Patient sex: F
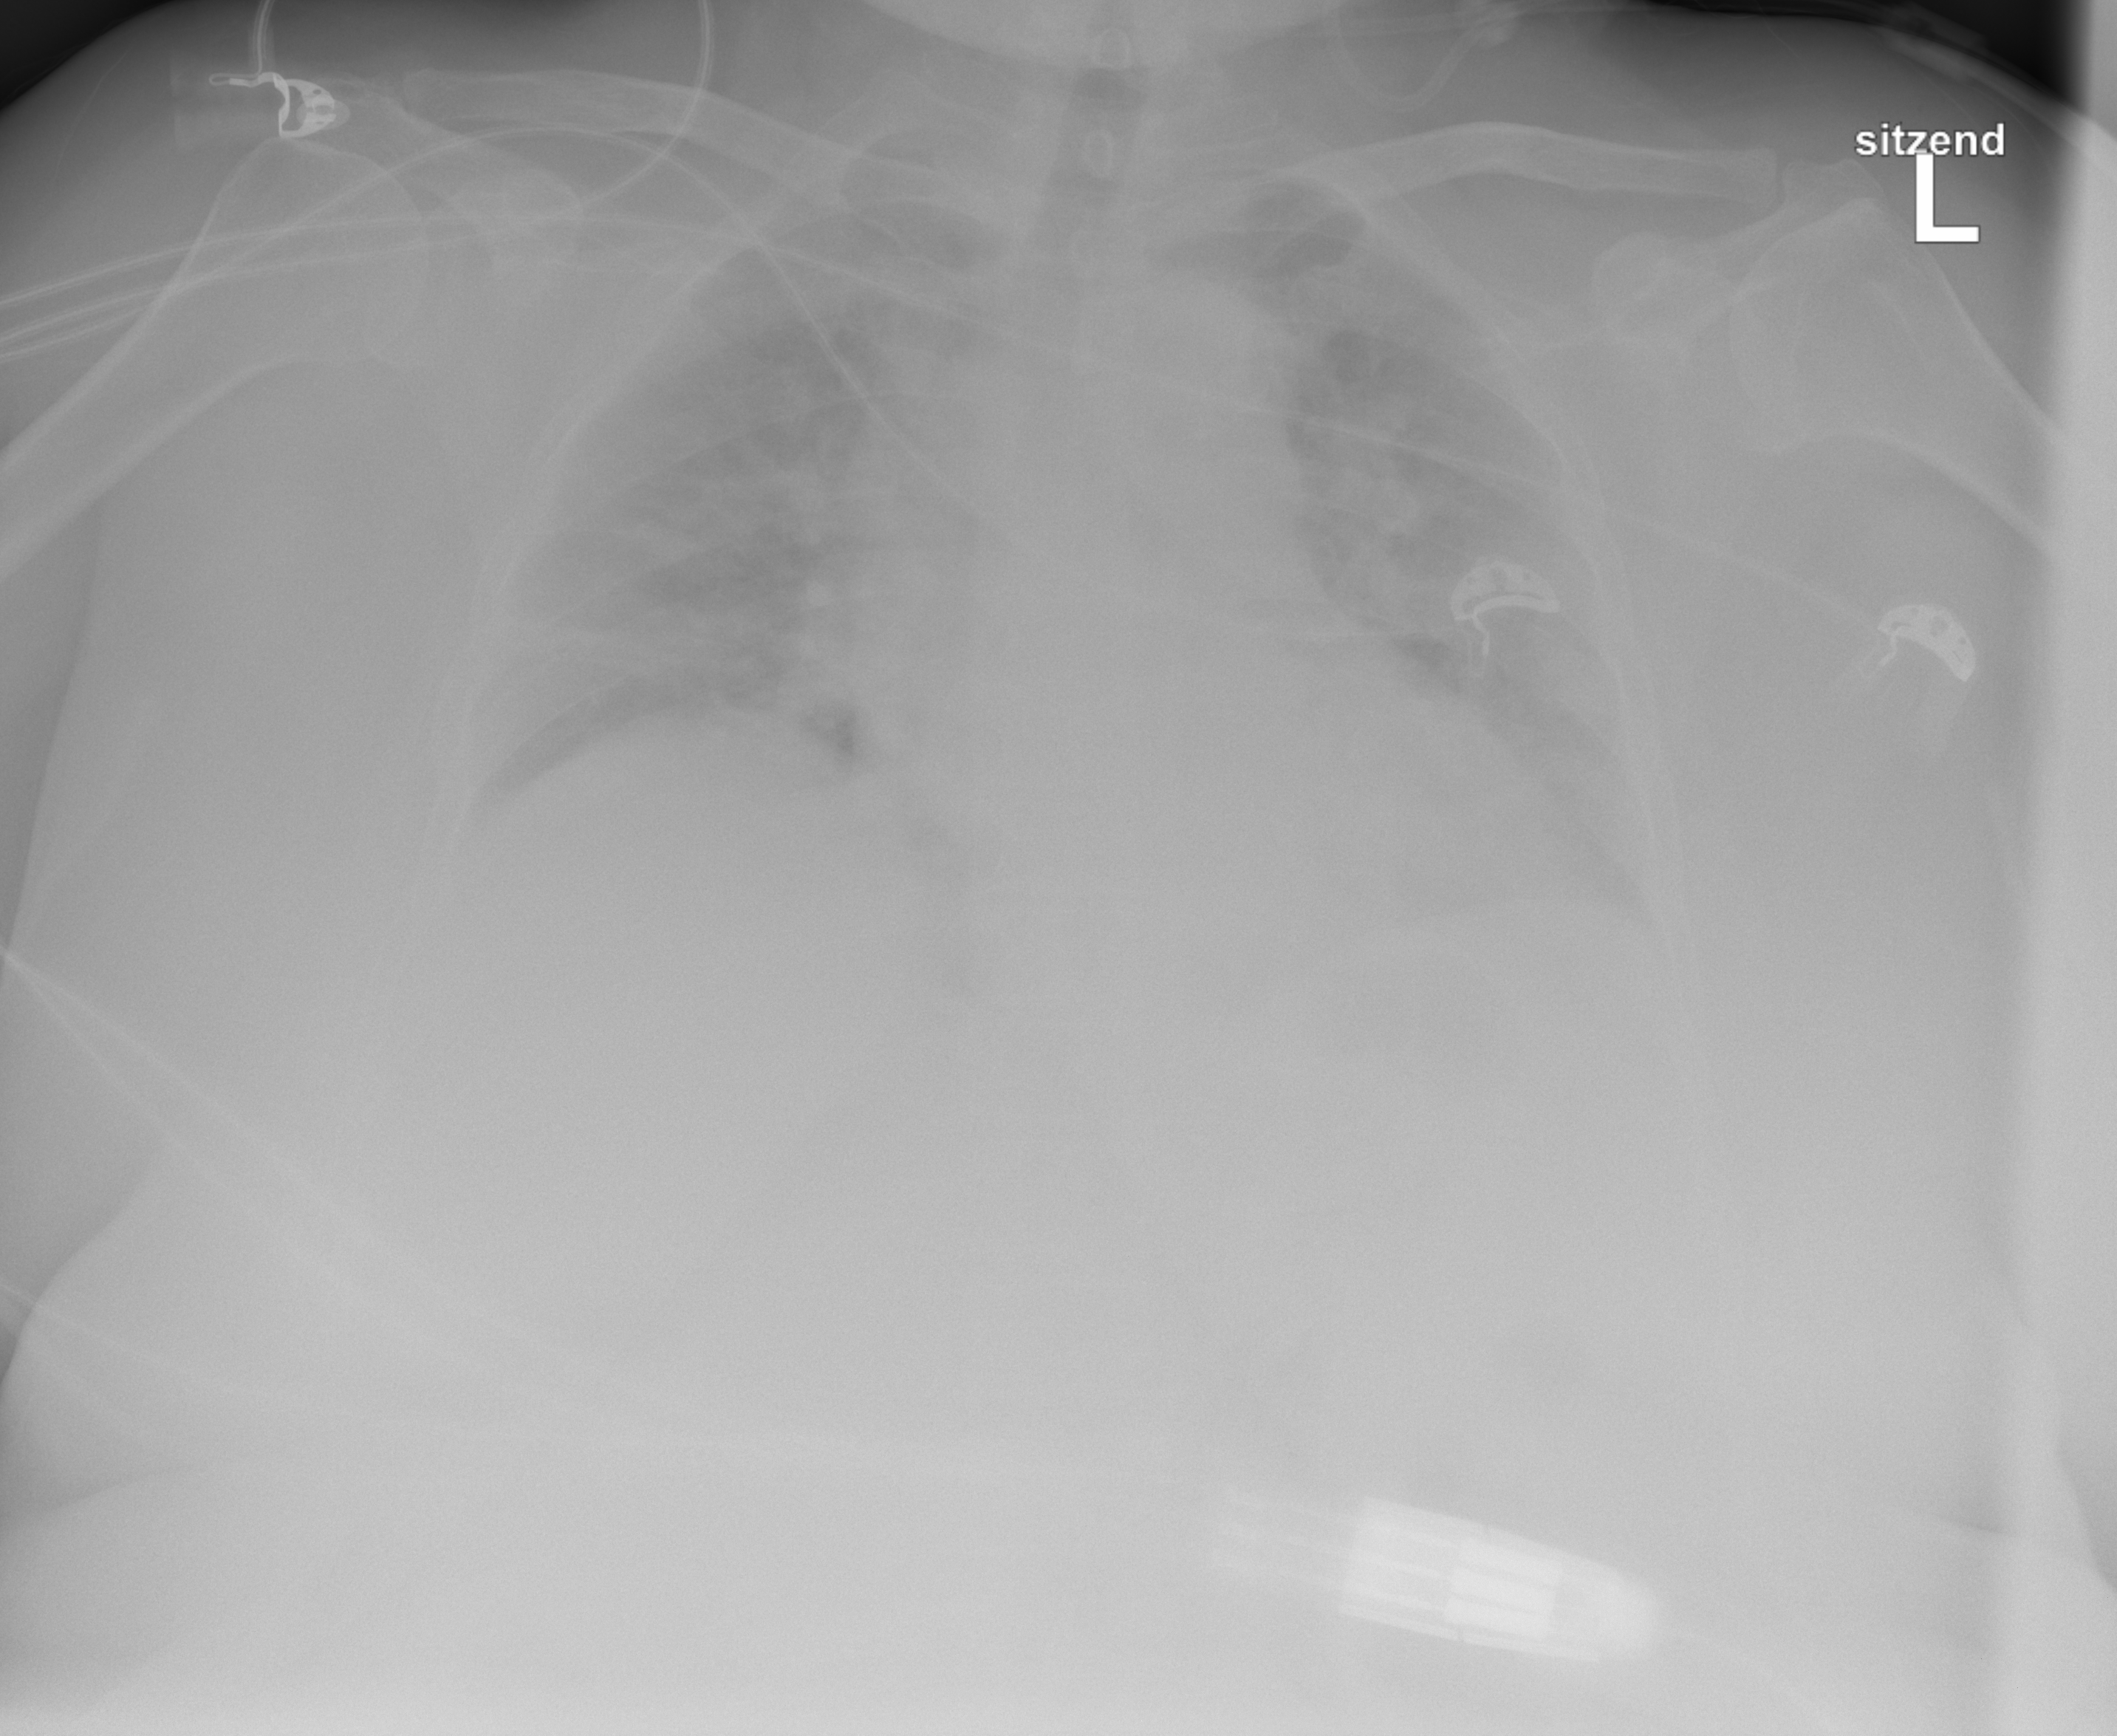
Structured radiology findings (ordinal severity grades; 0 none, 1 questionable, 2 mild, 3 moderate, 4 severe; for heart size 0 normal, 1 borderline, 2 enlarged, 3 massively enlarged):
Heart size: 2
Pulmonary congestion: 3
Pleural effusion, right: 2
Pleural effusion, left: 2
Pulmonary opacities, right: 3
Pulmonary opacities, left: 3
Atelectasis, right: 2
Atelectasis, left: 2